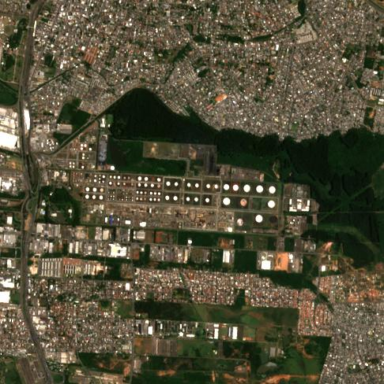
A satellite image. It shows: Industrial area with refinery.